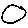
Label: circle